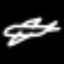
Label: airplane